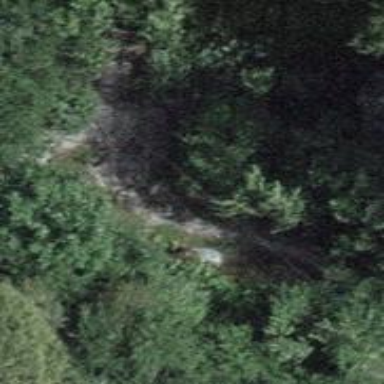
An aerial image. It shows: Unpaved path.